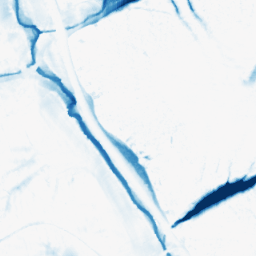
Category: morphological
Decomposition family: morphological_ellipse
Decomposition parameters: operation: closing
width: 30
height: 30
Upsampling method: bilinear
Upsampling parameters: scale: 8
Upsampling scale: 8